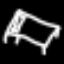
Label: bed